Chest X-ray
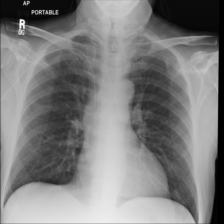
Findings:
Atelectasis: negative
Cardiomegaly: negative
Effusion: negative
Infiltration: negative
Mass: negative
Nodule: negative
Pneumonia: negative
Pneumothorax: negative
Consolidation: negative
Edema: negative
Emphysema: negative
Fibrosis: negative
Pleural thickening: negative
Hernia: negative